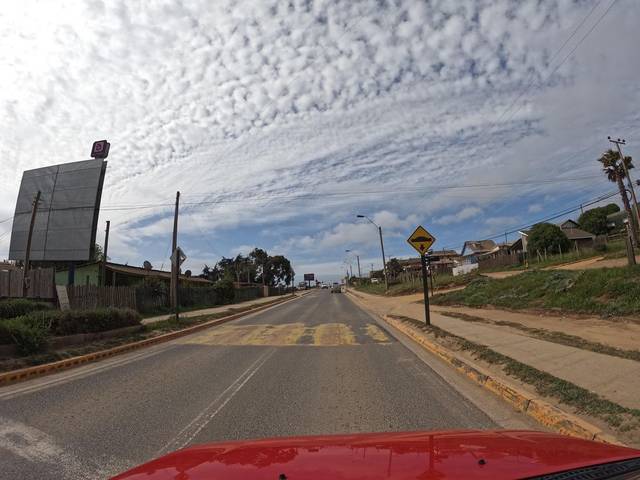
Region: Chile
Coordinates: -34.409, -72.027